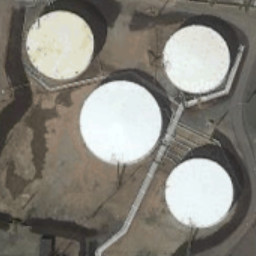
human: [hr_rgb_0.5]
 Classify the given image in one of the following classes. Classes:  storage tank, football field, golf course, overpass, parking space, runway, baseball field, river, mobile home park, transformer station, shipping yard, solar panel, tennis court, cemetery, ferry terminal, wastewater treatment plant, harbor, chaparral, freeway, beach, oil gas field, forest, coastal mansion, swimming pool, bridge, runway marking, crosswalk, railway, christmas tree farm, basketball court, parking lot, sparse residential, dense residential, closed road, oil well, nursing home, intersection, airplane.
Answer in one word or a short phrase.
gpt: storage tank